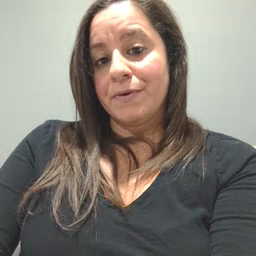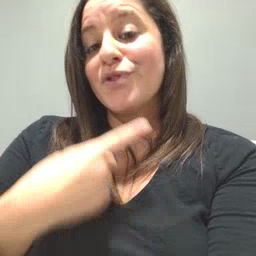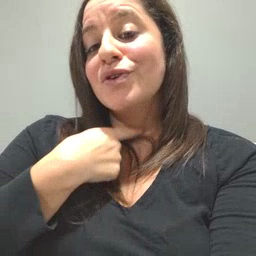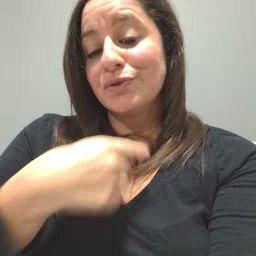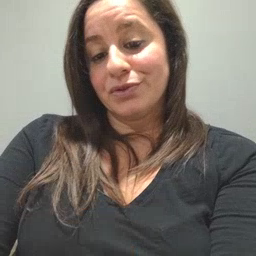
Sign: thirsty